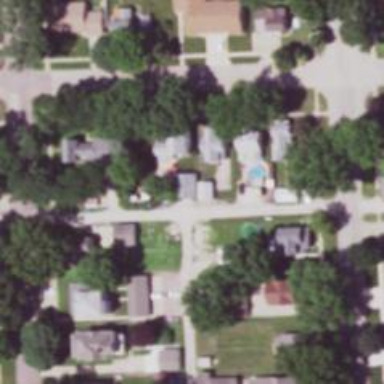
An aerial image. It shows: Alley classified as service road.